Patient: sex M, age 57
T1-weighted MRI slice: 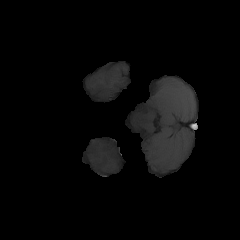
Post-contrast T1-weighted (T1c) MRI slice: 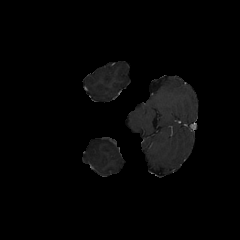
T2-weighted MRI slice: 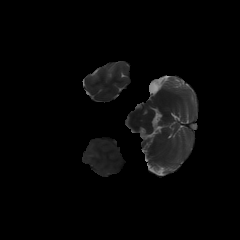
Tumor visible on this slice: no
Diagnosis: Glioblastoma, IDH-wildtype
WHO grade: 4